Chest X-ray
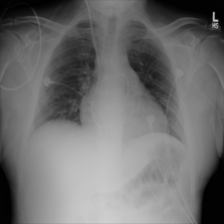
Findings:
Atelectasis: negative
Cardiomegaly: negative
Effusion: negative
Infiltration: negative
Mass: negative
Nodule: negative
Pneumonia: negative
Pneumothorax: negative
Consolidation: negative
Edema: negative
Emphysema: negative
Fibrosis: negative
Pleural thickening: negative
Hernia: negative